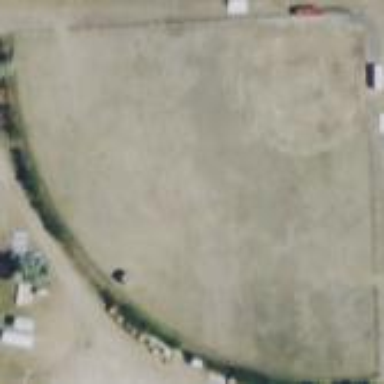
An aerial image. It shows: Baseball pitch for leisure land.